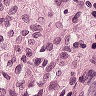
Metastatic tissue present: no